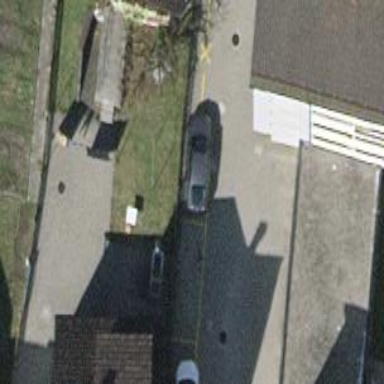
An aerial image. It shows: Driveway made of paving stones.